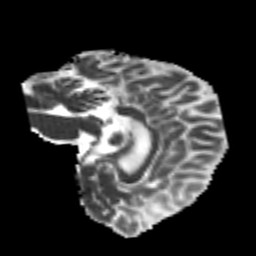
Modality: MD
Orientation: sagittal
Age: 23
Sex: female
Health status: healthy
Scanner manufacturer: philips
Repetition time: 7.386 s
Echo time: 0.08599 s